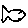
Label: fish